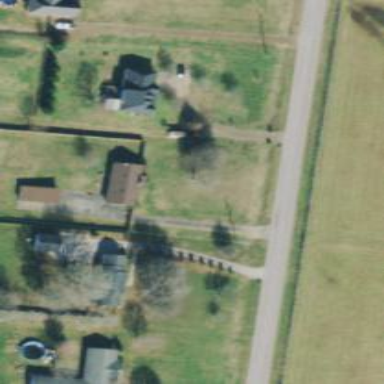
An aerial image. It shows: Driveway.